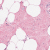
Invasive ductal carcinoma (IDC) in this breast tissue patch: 0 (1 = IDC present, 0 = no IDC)